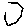
Label: hexagon